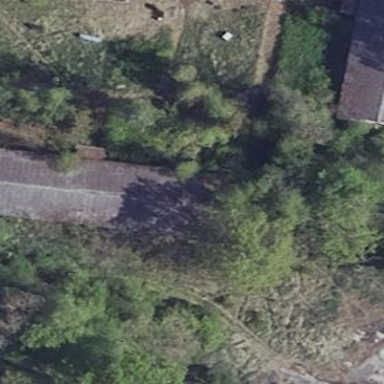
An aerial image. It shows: Ruins of building.